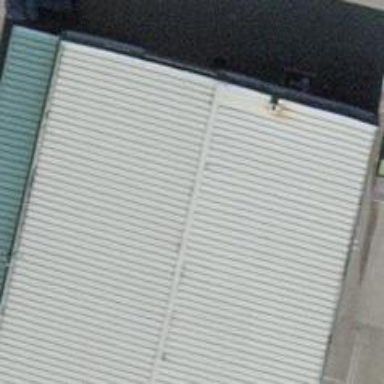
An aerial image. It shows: Car repair shop.